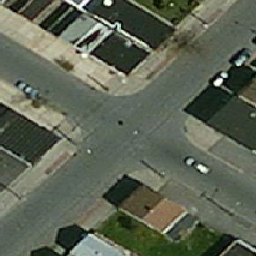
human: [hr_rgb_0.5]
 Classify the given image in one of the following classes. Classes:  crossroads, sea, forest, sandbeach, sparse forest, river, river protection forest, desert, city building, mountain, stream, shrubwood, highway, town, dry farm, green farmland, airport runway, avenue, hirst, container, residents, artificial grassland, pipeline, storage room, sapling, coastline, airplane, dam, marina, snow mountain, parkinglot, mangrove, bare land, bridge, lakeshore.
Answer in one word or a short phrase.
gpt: crossroads